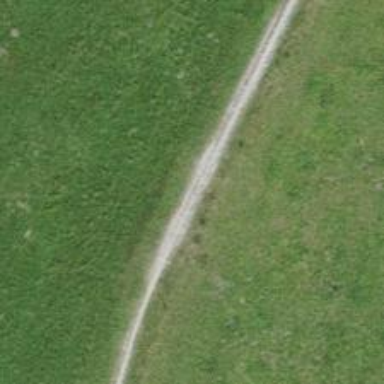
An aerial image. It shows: Dirt path.